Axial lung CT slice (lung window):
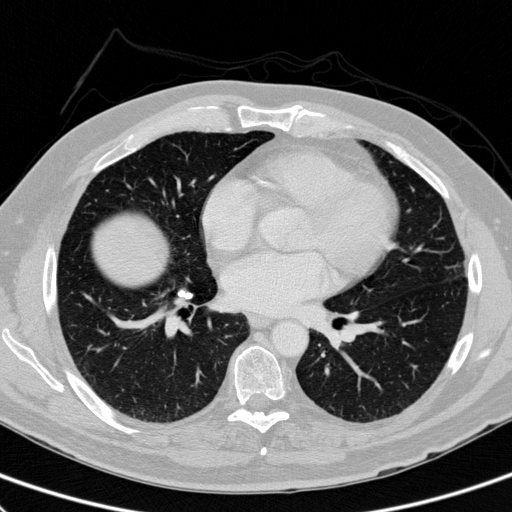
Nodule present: no